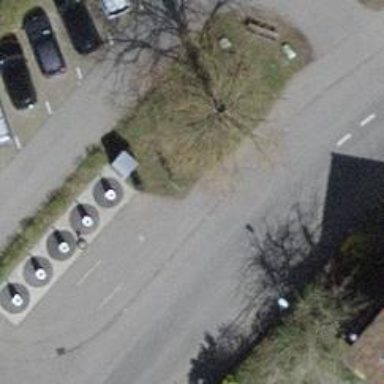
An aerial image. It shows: Recycling container in the area designated for recycling.